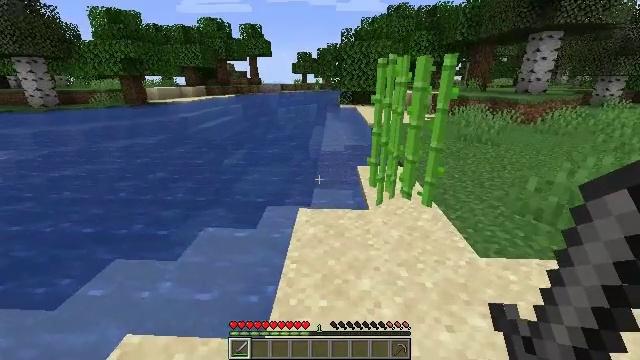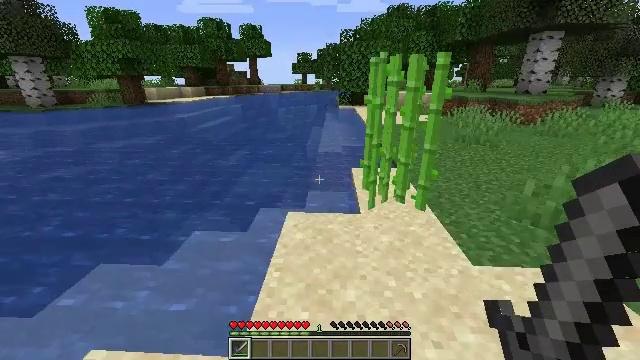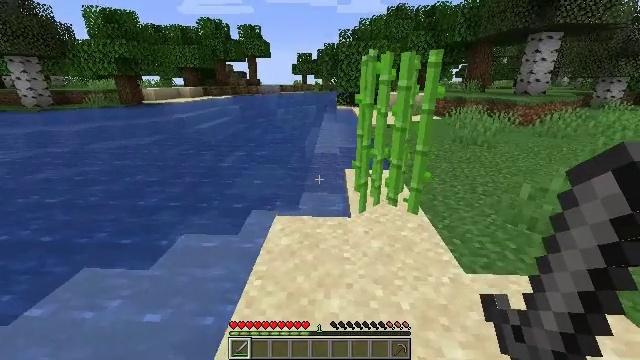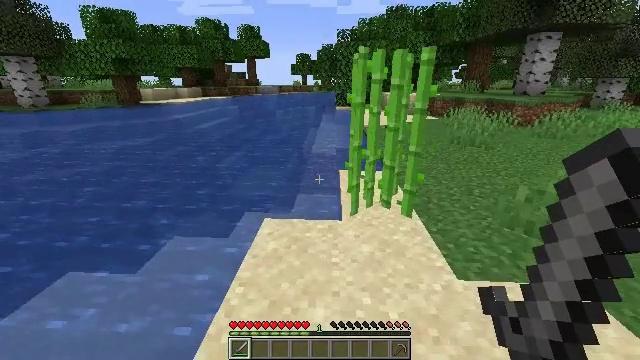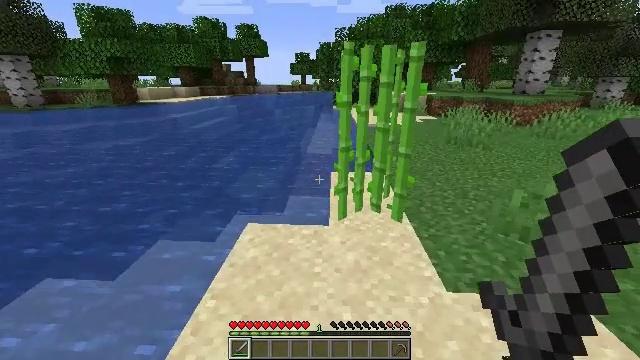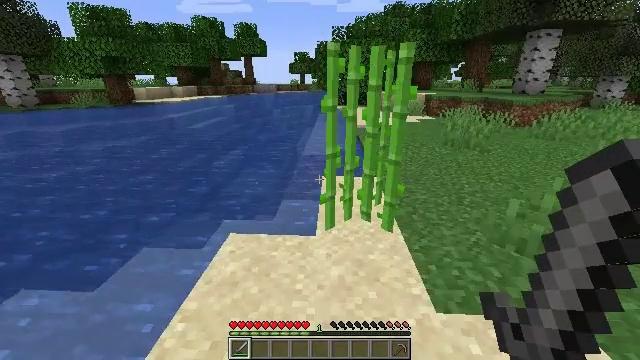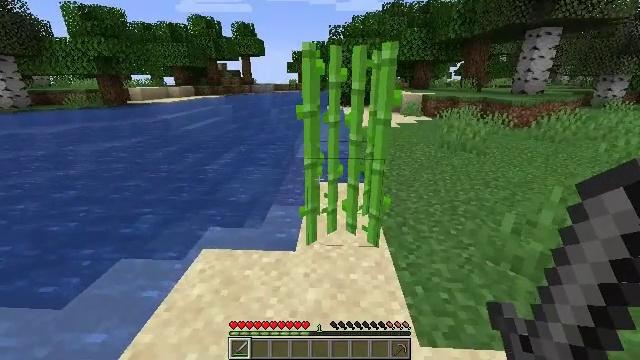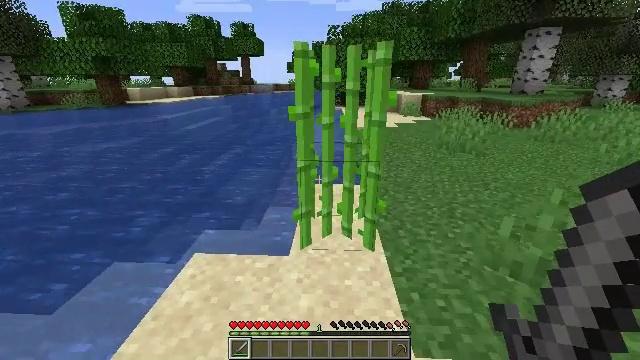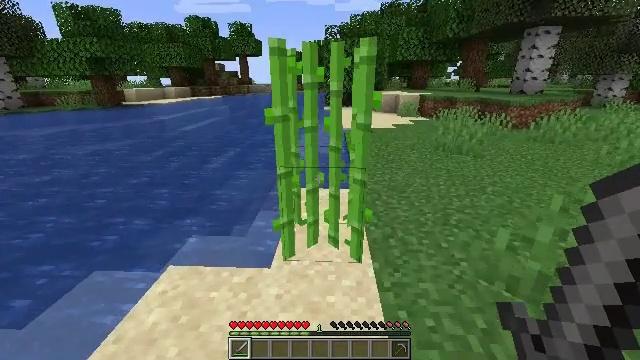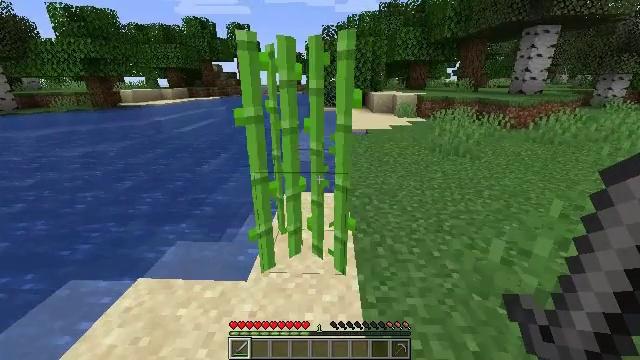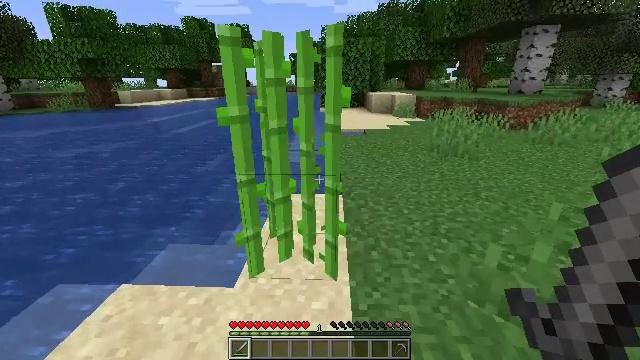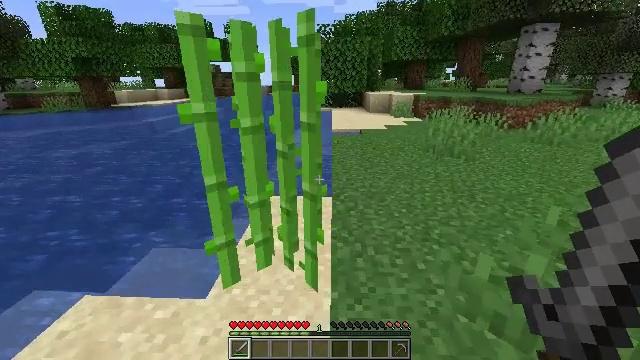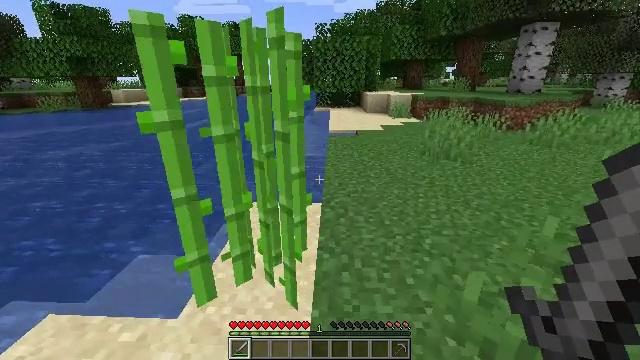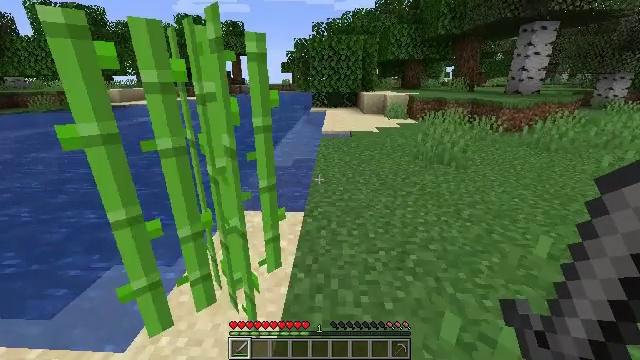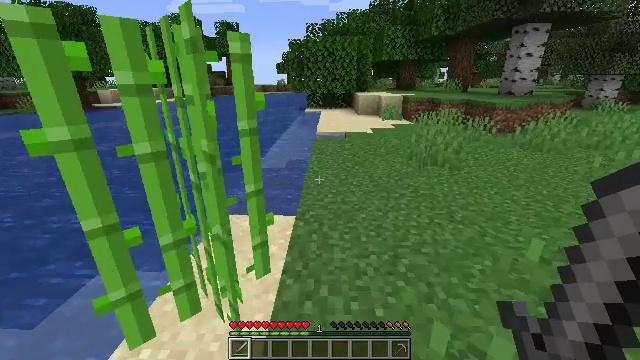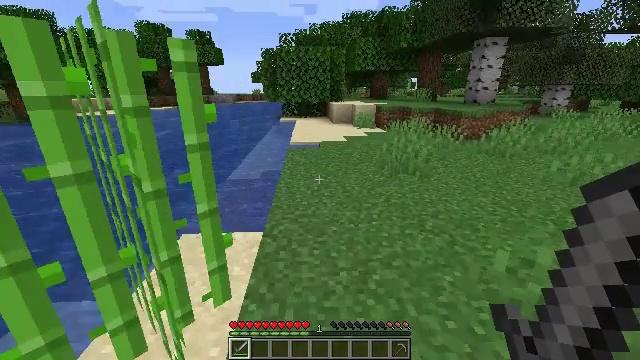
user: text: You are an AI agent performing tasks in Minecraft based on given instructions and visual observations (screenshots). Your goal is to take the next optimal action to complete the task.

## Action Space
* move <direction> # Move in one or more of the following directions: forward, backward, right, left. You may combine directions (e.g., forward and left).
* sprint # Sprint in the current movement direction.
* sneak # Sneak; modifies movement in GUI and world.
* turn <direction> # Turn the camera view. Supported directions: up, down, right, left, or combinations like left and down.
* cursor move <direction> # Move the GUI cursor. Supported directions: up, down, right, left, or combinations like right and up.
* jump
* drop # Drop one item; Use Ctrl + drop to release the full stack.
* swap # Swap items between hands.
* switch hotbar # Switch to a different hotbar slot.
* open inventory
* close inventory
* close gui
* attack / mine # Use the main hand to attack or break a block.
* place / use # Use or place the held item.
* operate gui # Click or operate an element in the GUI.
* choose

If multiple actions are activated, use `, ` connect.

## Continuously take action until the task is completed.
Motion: motion action
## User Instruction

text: Cook cod with the furnace.
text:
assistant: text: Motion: move forward and move right
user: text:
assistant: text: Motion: move forward and move right
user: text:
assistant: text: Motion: move forward and move right
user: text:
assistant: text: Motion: move forward and move right
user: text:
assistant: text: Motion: move forward and move right
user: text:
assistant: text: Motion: move forward and move right
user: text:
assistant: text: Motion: move forward and move right
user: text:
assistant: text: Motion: move forward and move right
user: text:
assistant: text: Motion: move forward and move right
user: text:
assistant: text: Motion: move forward and move right
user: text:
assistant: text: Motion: move forward and move right
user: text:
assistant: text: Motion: move forward and move right
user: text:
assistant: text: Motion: move forward and move right
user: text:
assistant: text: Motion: move forward and move right
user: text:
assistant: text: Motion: move forward, turn right and up
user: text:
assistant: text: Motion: move forward, turn right and up
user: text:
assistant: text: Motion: move forward, turn right and up
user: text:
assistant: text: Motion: move forward, turn right and up
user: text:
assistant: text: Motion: move forward
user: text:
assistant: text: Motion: move forward
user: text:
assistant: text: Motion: move forward
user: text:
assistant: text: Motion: move forward
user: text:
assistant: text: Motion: move forward
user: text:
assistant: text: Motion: move forward
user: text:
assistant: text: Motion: move forward and move left
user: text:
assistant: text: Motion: move forward and move left, turn right and up
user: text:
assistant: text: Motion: move forward and move left, turn right and up
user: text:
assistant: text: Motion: move forward and move left, turn right and up
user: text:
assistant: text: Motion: move forward and move left, turn right
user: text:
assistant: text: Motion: move forward and move left, turn right